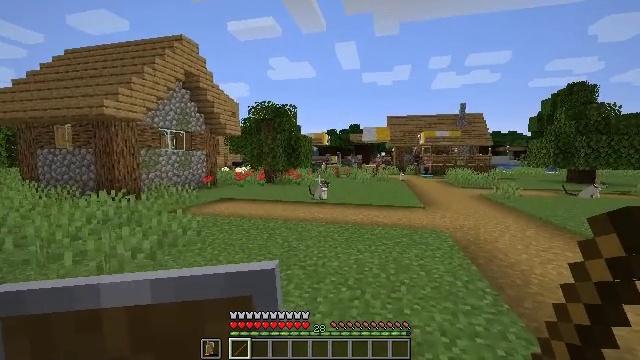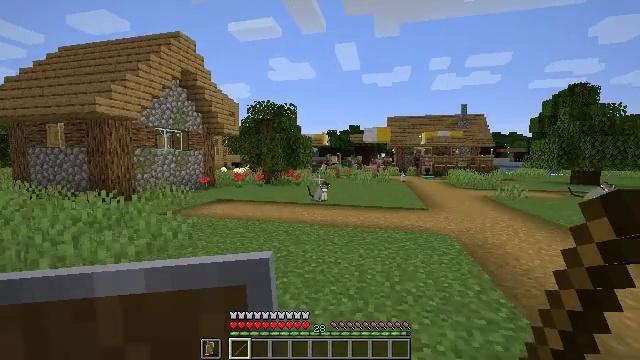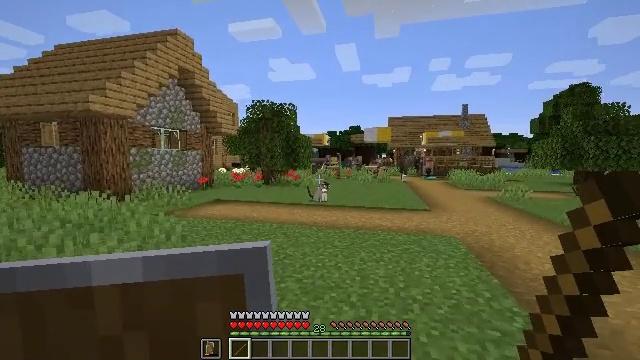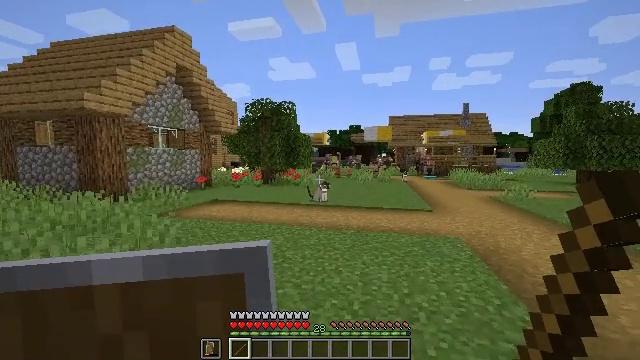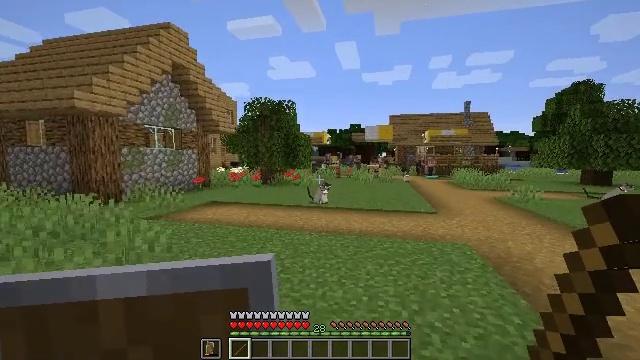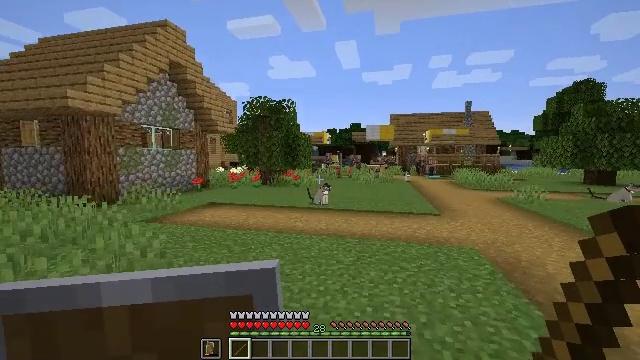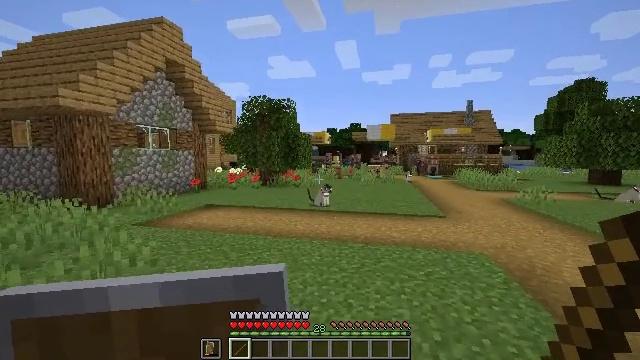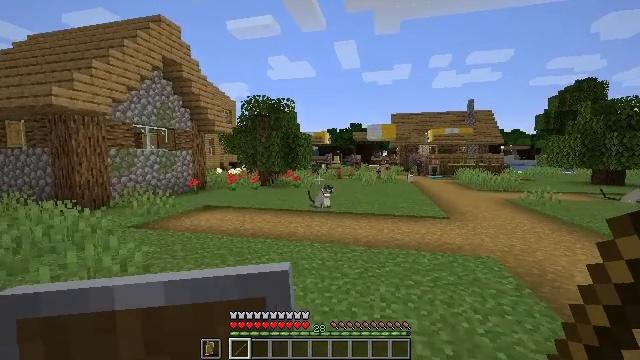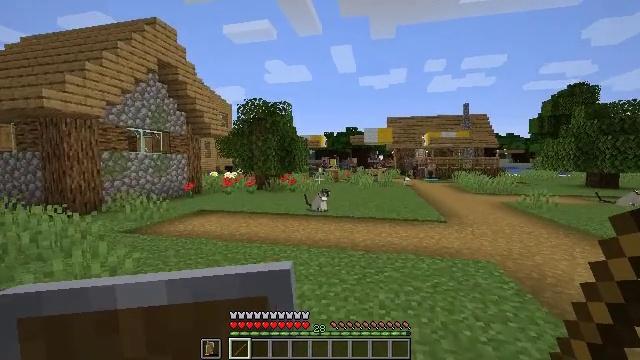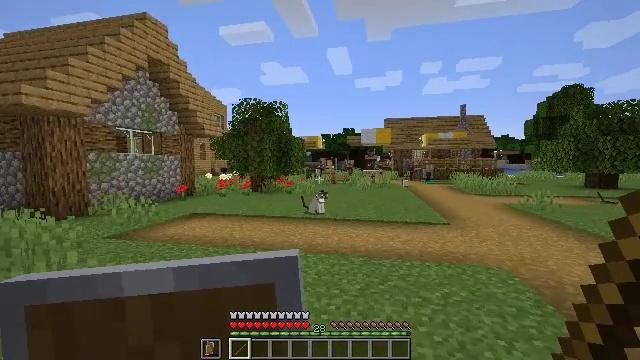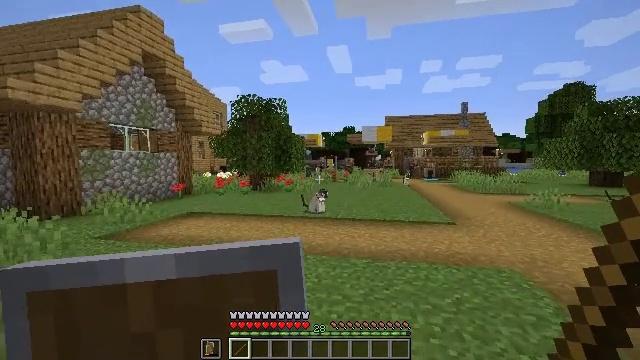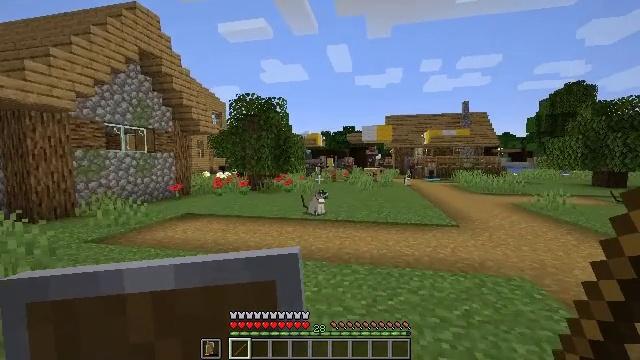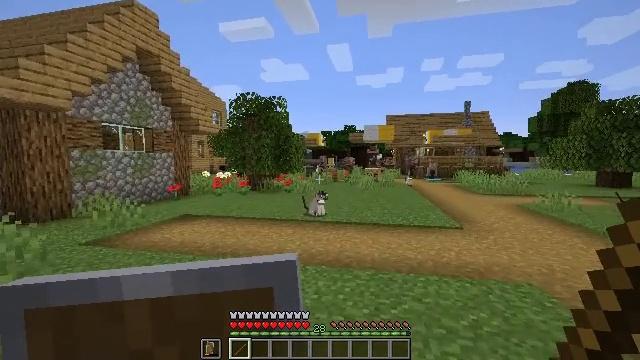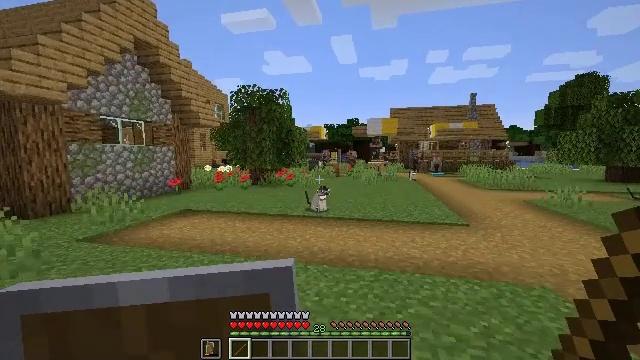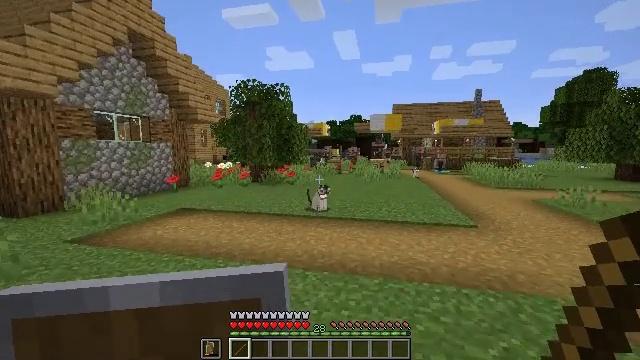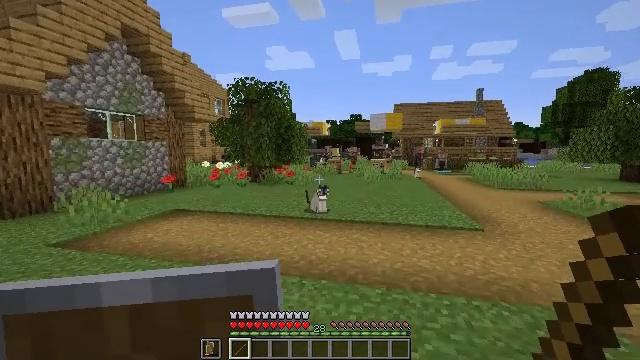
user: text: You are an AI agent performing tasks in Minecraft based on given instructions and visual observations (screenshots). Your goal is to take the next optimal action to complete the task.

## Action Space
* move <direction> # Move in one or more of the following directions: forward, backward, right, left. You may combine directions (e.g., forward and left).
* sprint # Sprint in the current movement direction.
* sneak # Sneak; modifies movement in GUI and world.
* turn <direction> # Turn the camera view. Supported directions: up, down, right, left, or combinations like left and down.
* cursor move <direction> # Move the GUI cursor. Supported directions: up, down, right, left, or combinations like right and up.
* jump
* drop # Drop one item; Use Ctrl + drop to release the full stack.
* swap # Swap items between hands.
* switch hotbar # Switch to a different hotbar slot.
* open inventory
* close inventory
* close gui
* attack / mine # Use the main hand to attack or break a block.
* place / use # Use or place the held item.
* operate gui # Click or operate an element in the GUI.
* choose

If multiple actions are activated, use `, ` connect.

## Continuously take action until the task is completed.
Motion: motion action
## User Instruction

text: Make a glowstone using four glowstone dust.
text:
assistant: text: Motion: move forward
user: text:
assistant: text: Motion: move forward
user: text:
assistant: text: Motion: move forward
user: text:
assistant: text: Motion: move forward
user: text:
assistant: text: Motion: move forward
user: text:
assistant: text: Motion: move forward
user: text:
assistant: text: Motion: move forward
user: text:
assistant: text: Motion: move forward
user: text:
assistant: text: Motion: move forward
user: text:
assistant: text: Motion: move forward
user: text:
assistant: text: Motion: move forward
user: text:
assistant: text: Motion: move forward
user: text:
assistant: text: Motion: move forward, turn down
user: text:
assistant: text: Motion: move forward
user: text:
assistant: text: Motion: move forward
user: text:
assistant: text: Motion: move forward
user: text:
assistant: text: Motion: move forward
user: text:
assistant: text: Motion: move forward
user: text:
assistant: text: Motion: move forward
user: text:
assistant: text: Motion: move forward
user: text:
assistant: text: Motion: move forward
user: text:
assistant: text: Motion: move forward
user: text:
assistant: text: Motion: move forward
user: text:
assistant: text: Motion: move forward
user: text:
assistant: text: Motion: move forward
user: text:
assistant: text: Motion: move forward
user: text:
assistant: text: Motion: move forward
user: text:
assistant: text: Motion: move forward, turn left
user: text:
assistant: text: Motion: move forward, turn left
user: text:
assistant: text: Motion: move forward